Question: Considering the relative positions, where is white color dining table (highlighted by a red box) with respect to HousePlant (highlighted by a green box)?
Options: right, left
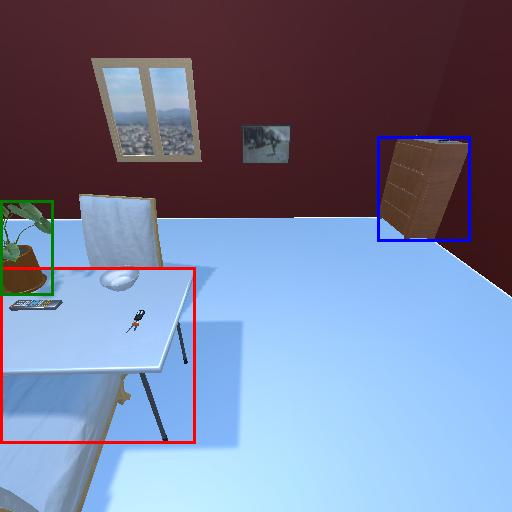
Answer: right